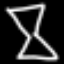
Label: hourglass